Field crop: maize
Growth stage: 2
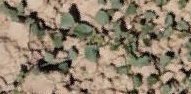
Species: convolvulus